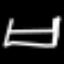
Label: bed